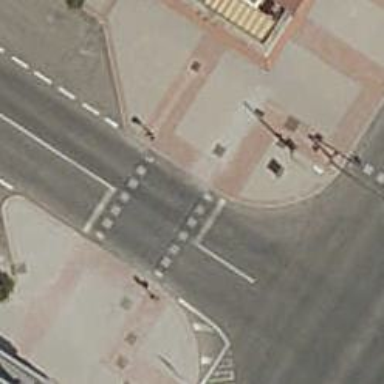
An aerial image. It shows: Road crossing with traffic signals.